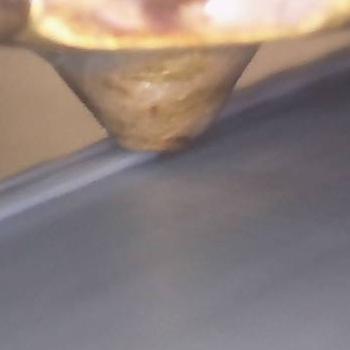
Flow rate: 35%